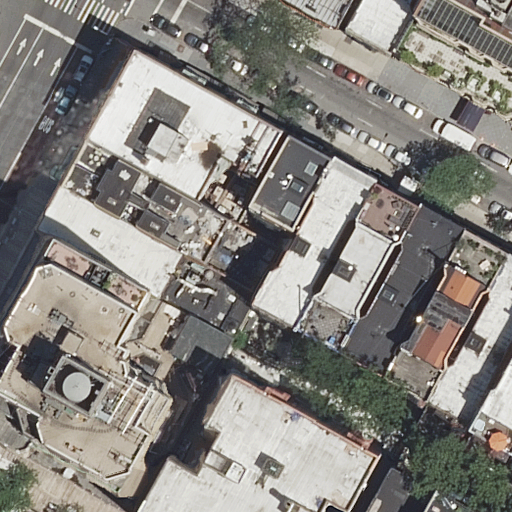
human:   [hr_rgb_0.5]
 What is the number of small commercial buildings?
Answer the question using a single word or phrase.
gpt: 0

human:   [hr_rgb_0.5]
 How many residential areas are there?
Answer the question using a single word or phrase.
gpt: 0

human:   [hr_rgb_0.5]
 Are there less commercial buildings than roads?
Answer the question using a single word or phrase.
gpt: yes

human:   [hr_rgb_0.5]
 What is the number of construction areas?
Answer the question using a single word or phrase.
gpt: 0

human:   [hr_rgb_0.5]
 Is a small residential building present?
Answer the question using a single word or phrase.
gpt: yes

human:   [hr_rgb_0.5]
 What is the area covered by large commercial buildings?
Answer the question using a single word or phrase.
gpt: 0m2

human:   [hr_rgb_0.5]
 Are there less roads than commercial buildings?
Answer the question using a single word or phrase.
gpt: no

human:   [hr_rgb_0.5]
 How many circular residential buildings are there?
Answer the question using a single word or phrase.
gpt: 0

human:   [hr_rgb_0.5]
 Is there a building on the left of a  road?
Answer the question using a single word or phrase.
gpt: yes

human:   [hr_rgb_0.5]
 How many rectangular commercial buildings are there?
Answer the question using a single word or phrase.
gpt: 0

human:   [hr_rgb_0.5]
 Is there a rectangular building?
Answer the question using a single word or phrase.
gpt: yes

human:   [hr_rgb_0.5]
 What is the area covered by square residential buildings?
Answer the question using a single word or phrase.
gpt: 0m2

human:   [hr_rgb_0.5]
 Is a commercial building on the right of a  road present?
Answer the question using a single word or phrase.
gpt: no

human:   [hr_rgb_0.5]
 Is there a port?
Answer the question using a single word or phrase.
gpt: no

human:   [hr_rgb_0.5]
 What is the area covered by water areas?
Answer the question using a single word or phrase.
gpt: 0m2

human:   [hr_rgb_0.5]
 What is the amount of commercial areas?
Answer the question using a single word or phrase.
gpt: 0

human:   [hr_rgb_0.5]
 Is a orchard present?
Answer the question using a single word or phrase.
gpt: no

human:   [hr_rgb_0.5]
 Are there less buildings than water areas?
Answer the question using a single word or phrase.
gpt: no

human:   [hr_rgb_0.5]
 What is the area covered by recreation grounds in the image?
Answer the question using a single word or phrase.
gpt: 0m2

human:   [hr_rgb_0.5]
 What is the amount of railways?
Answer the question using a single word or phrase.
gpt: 0

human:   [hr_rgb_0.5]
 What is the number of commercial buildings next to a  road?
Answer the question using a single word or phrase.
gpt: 0

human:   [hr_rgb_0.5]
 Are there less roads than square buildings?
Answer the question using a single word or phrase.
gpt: no

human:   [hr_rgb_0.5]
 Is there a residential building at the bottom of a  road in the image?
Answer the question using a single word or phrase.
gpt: yes

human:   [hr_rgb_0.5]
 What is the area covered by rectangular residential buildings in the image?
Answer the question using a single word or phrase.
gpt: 3304m2

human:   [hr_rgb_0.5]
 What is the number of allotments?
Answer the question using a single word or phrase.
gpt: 0

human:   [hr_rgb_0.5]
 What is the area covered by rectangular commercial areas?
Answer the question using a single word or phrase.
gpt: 0m2

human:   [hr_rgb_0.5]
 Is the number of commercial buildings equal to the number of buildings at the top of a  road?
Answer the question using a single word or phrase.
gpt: no

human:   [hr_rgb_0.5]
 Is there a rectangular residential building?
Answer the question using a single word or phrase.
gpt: yes

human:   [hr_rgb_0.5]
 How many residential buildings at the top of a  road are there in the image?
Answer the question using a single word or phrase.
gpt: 14

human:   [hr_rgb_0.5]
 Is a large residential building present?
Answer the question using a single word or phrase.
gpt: yes

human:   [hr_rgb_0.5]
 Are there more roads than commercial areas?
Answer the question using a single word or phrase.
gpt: yes

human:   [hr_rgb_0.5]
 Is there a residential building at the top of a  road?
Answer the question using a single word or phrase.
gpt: yes

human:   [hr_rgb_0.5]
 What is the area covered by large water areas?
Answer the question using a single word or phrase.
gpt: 0m2

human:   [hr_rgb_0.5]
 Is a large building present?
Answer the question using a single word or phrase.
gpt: yes

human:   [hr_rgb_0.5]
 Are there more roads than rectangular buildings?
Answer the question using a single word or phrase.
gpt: no

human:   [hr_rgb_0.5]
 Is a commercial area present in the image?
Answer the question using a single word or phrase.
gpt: no